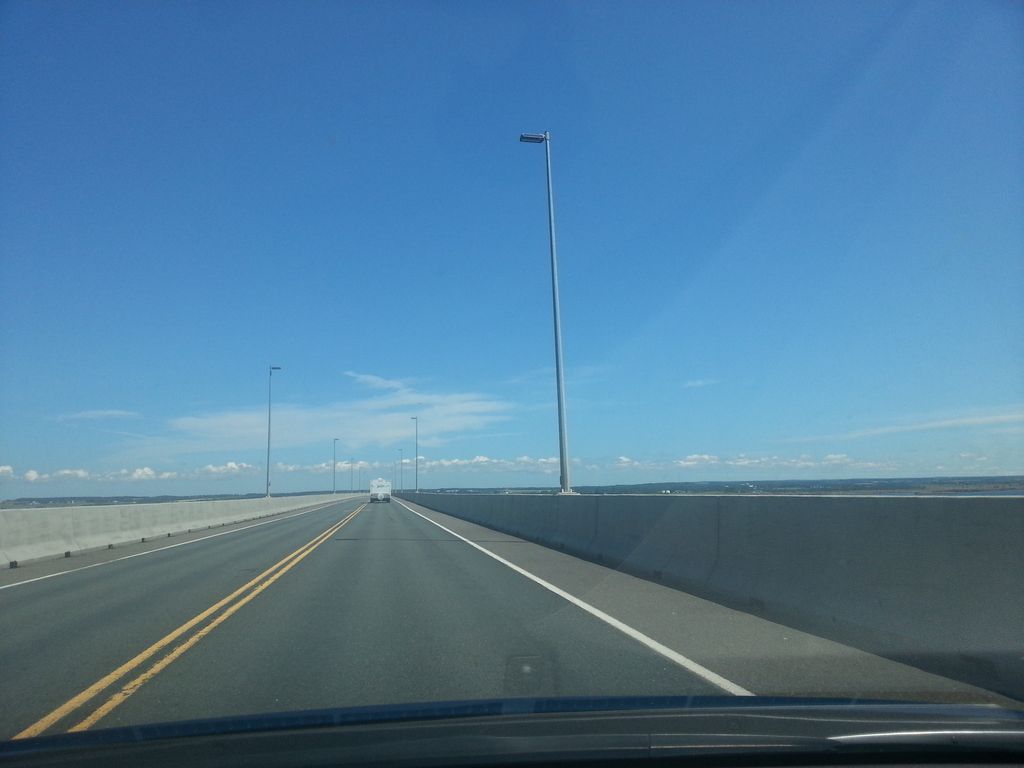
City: charlottetown